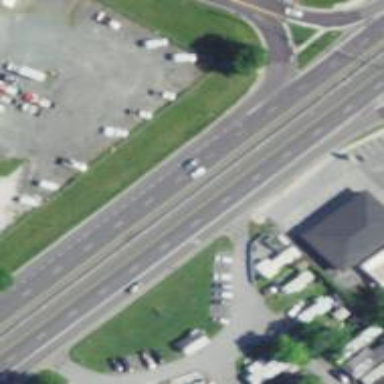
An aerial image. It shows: Asphalt road designated as trunk highway.